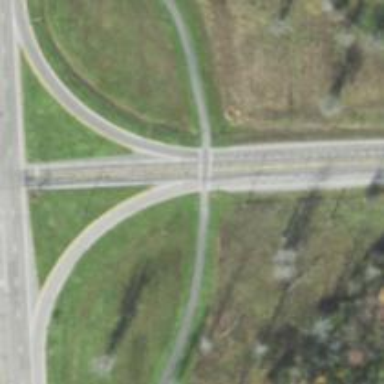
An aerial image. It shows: Asphalt cycleway with uncontrolled crossings marked by lines.